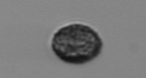
Label: Pseudochattonella_farcimen